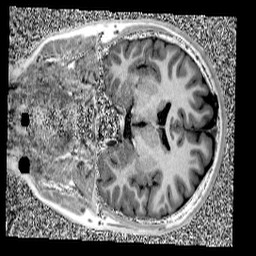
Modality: UNIT1
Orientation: coronal
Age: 11
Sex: male
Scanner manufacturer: siemens
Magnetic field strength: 3 T
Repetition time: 4 s
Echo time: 0.00299 s